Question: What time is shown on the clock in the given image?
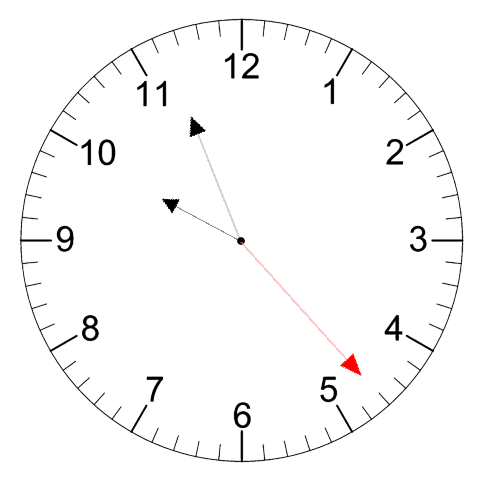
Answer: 09:56:23